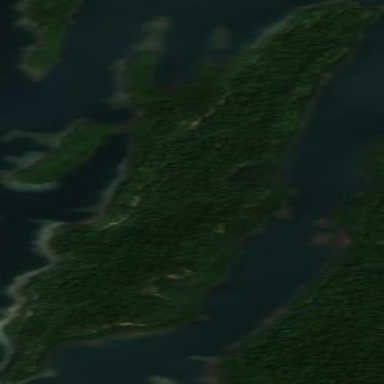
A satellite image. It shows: Island with natural coastline. The land is nature reserve.